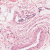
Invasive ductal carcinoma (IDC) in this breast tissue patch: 0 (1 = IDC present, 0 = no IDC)